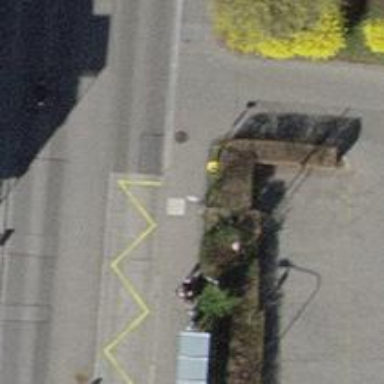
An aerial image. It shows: Post box is visible.